Field crop: maize
Growth stage: 2
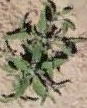
Species: atriplex